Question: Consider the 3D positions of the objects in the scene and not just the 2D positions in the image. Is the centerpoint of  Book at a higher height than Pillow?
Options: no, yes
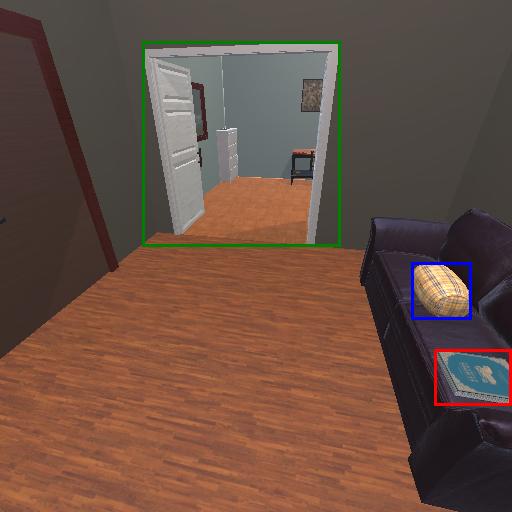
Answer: no